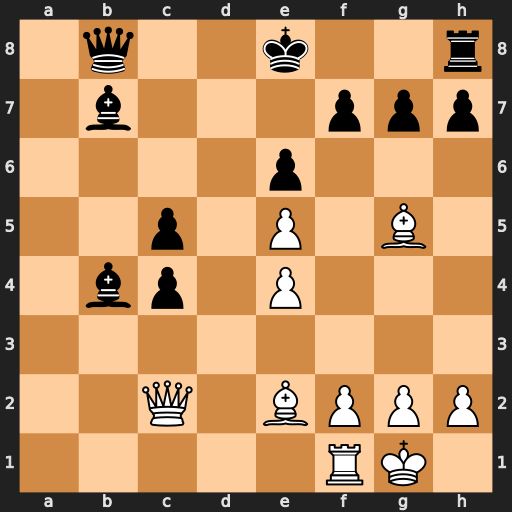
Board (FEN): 1q2k2r/1b3ppp/4p3/2p1P1B1/1bp1P3/8/2Q1BPPP/5RK1
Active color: w
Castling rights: k
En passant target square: -
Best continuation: Qa4+ Kf8 Rd1